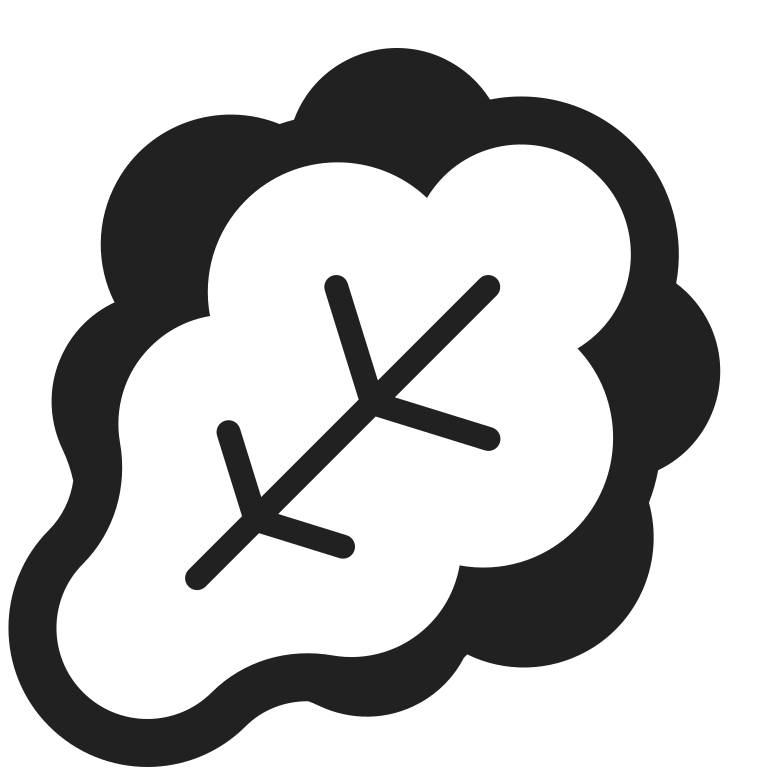
leafy green high contrast